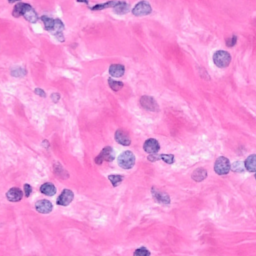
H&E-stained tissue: Breast